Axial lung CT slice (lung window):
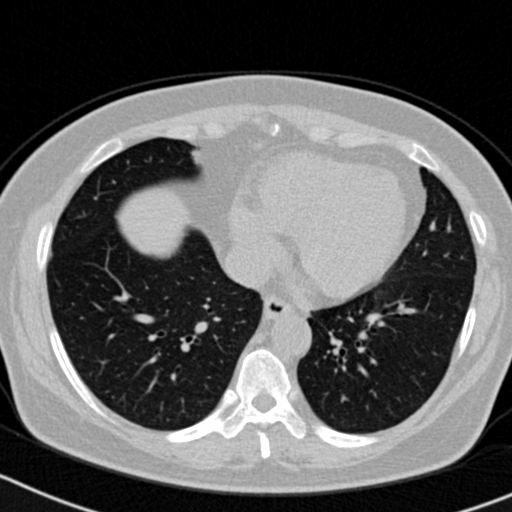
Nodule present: no